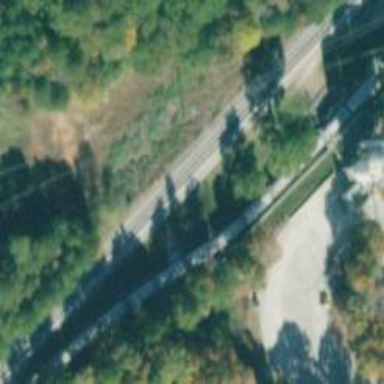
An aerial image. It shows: Railway spur for aggregate freight transportation.